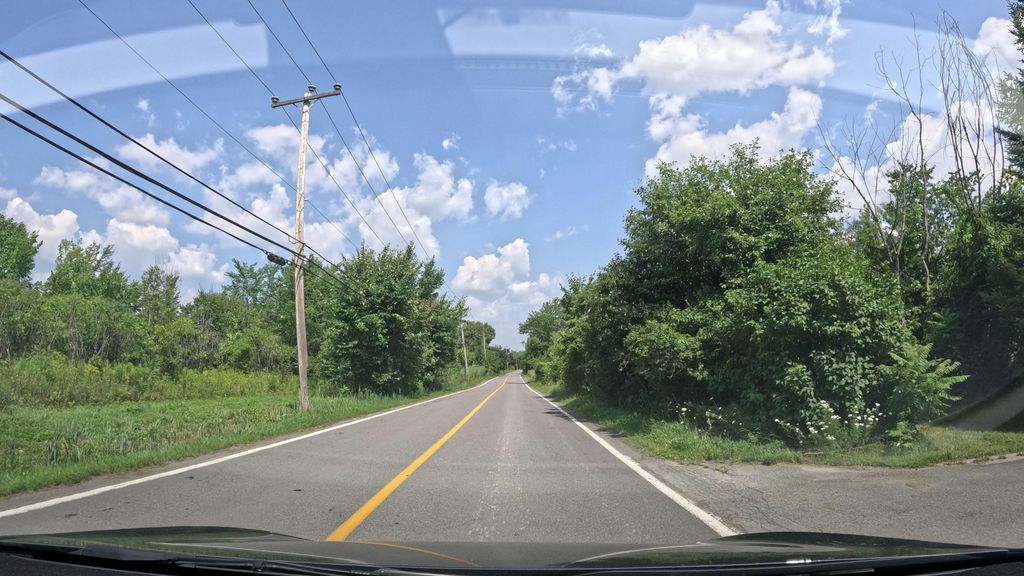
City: montreal